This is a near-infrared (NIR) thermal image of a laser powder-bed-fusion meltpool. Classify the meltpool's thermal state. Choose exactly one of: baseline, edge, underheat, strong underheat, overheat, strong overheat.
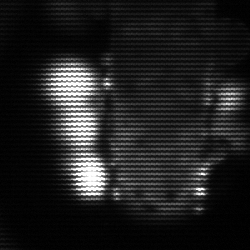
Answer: strong underheat